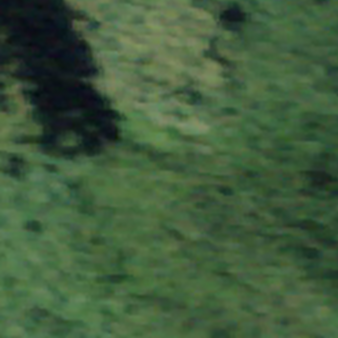
Label: other